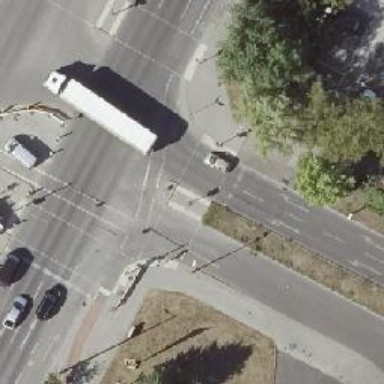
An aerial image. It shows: Footway crossing with traffic signals and island in the middle.